Question: I would like to know how I can align two divs.
The first div is smaller than the second one and I want to center the second one to the first one (like if you would do in Photoshop where the focal point of an object gets aligned to the focal point of the other object so that they are on one level)
Just a quick sketch

I hope you understand what I mean :D
Thanks in advance
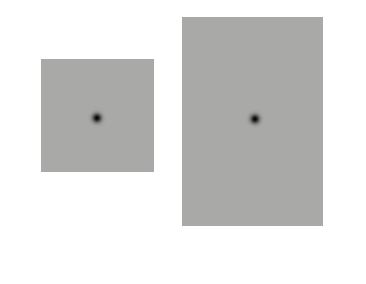
Answer: If you're using 'display:inline-block' (as opposed to 'float:left'), then you can use 'vertical-align:middle' to vertically align the two elements by their middle line.